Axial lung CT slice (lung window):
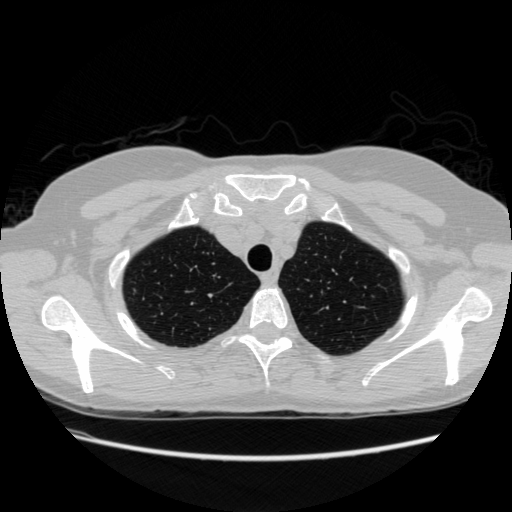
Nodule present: no